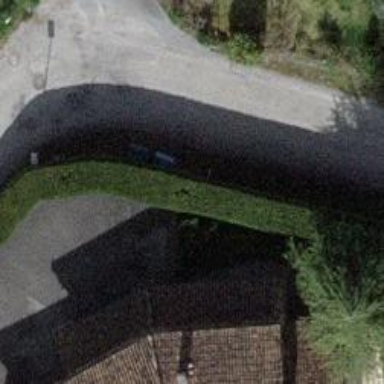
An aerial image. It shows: Hedge acting as barrier.